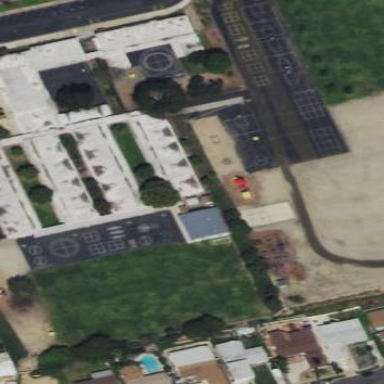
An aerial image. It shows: School.